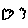
Label: cloud